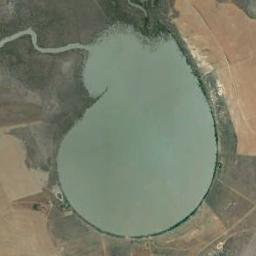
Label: lake